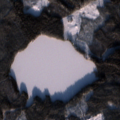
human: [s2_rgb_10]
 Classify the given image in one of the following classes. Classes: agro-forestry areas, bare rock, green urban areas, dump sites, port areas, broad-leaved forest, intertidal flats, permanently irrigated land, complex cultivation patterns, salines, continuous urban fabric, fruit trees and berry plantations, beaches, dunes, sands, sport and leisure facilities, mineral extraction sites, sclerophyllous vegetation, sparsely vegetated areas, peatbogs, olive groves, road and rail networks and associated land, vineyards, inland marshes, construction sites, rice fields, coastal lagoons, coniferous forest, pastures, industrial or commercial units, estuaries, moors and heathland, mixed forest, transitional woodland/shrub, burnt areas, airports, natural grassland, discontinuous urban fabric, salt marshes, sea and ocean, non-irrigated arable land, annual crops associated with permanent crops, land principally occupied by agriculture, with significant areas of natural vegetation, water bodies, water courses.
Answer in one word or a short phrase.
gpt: coniferous forest, mixed forest, transitional woodland/shrub, water bodies